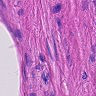
Metastatic tissue present: no